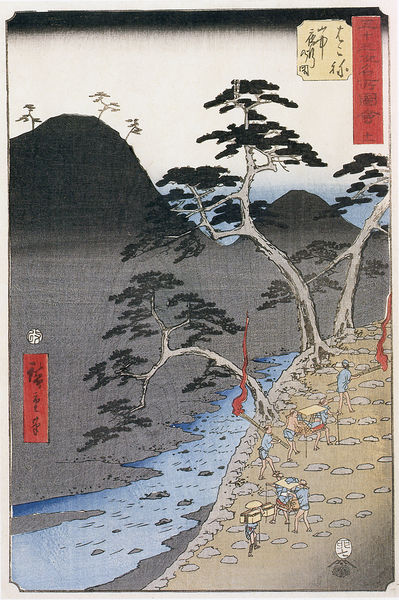
Titel: Nächtliche Reise auf den Bergen Hakones; aus der Serie: 53 Stationen der Tokaido Straße
Künstler: Utagawa Hiroshige
Institution: Wisconsin, Chazen Museum of Art, E. B. Van Vleck Collection
Schlagwörter: baum, berg, blau, himmel, laub, wasser, bäume, fluss, menschen, grau, rot, leute, band, horizont, stoff, japan, schrift, papier, berge, grafik, japanisch, karawane, buch, orient, china, hel, pinien, kamel, spruchband, sänfte, chinesich, kamele, pine